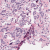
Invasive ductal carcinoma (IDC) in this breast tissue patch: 1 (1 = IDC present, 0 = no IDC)